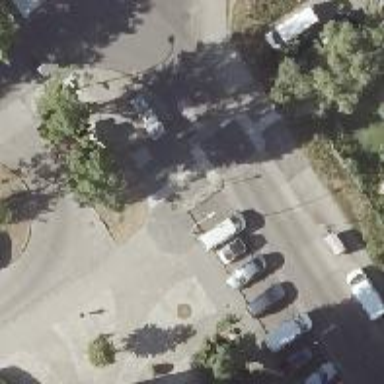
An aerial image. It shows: Unmarked crossing with traffic calming table.